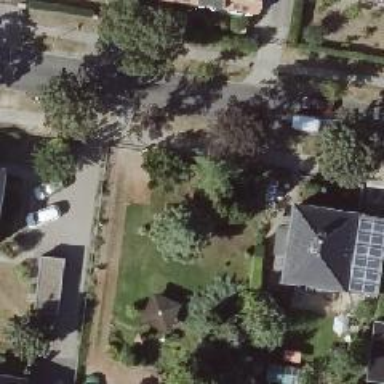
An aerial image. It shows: Avenue of deciduous broadleaved trees.